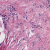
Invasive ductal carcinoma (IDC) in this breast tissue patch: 1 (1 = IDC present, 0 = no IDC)